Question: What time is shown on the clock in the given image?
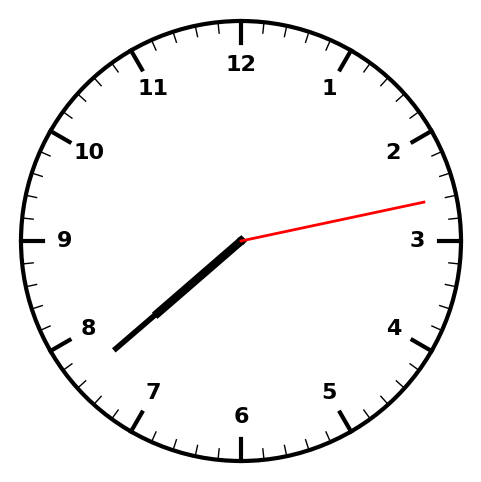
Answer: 07:38:13